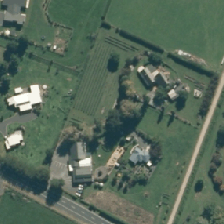
Land cover: urban_build_up